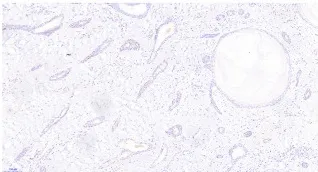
Weakly positive expression of estrogen receptor.
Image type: pathology (immunostaining)